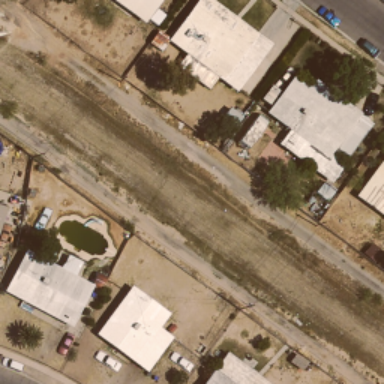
It is a medium residential area .